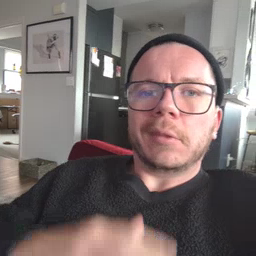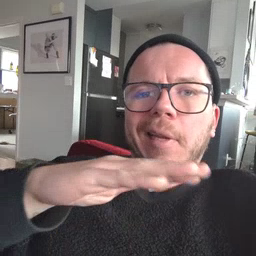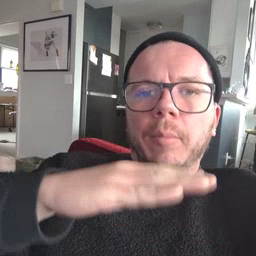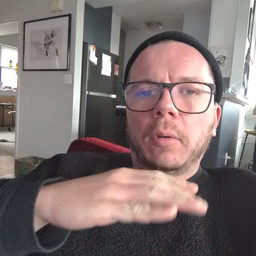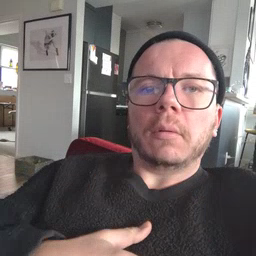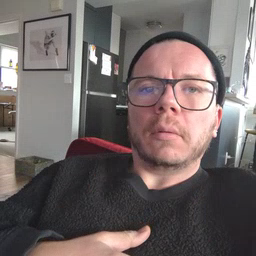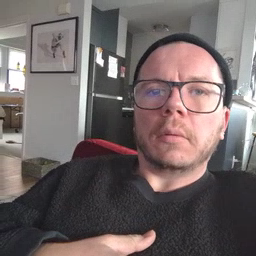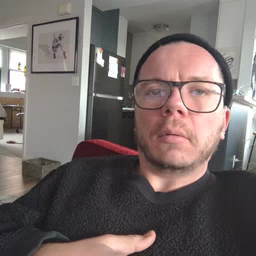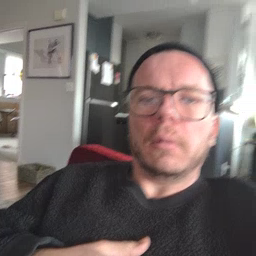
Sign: table